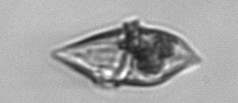
Label: Gyrodinium